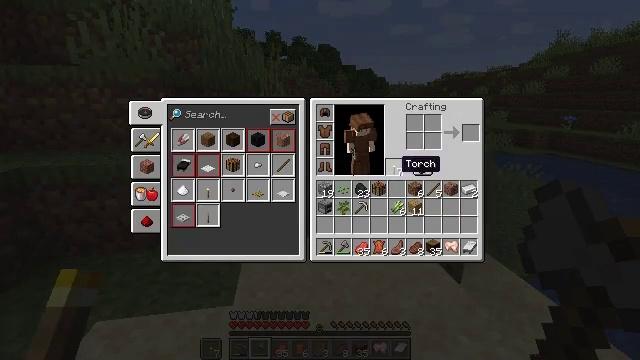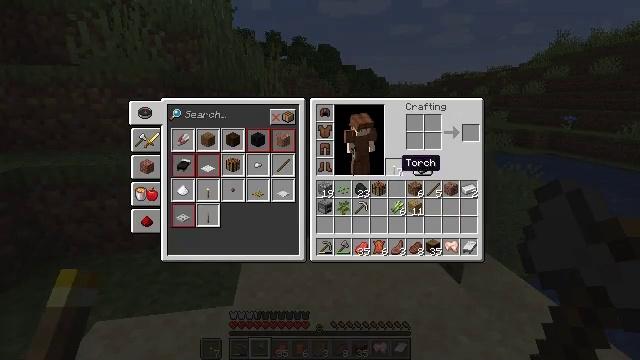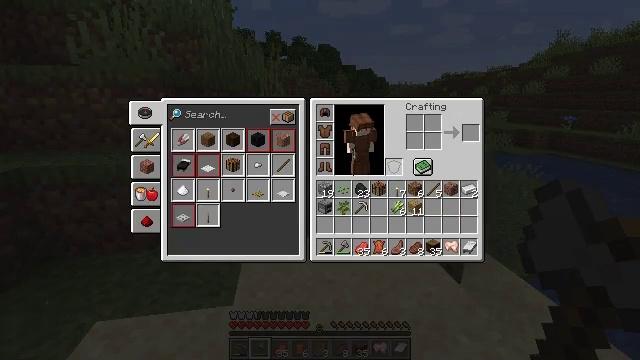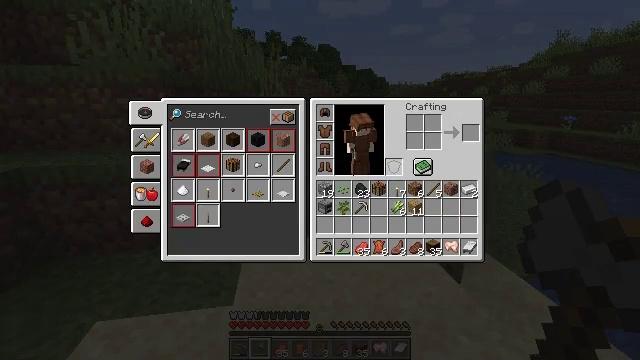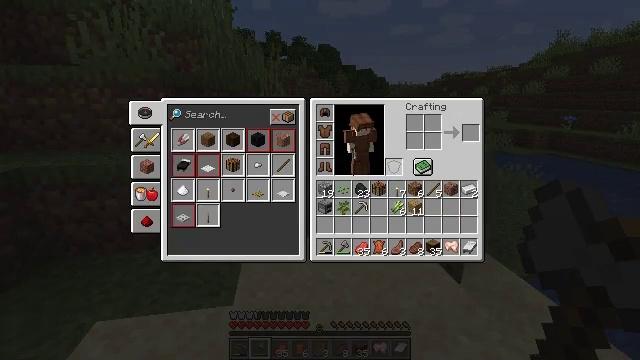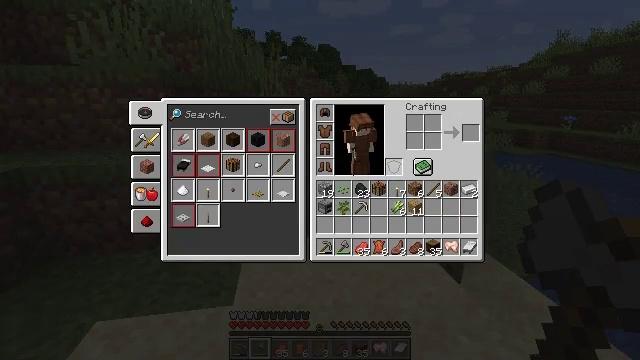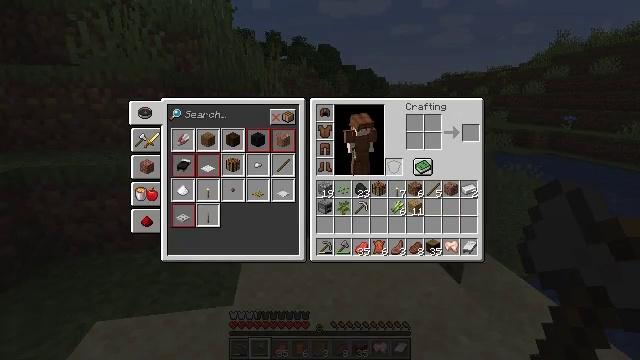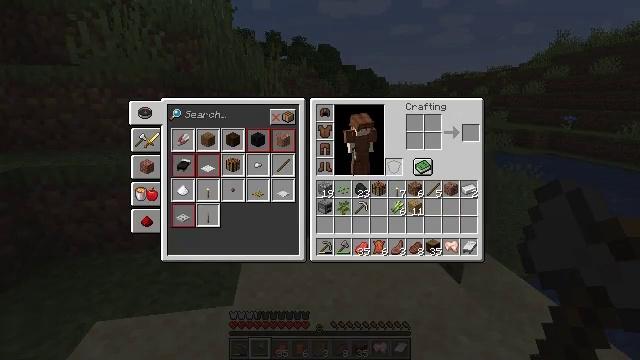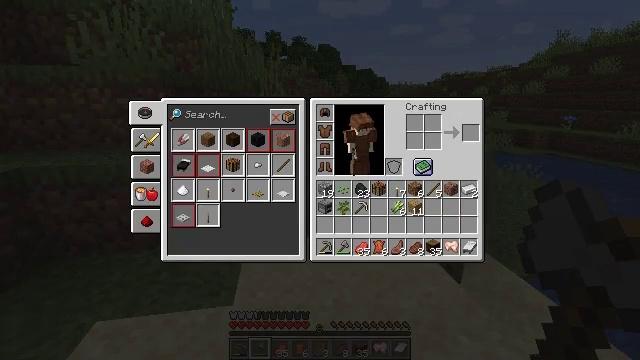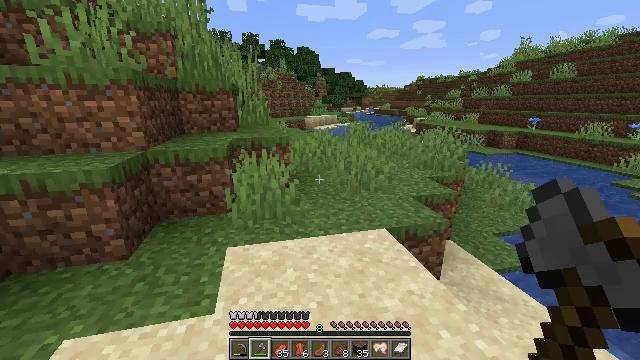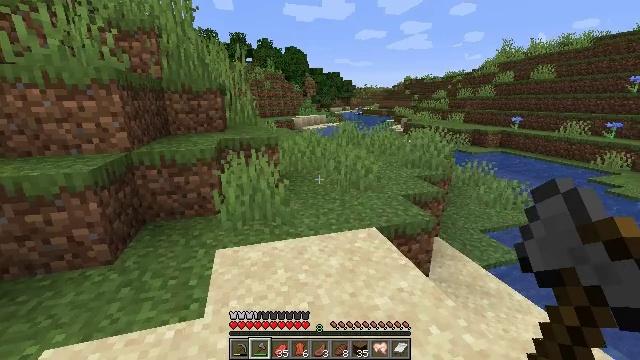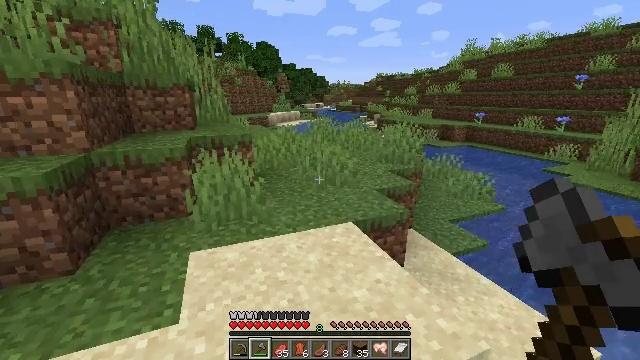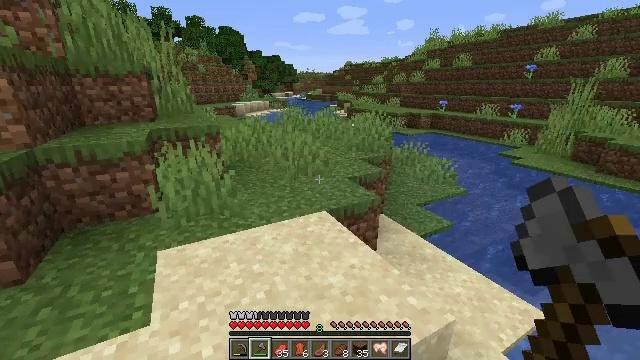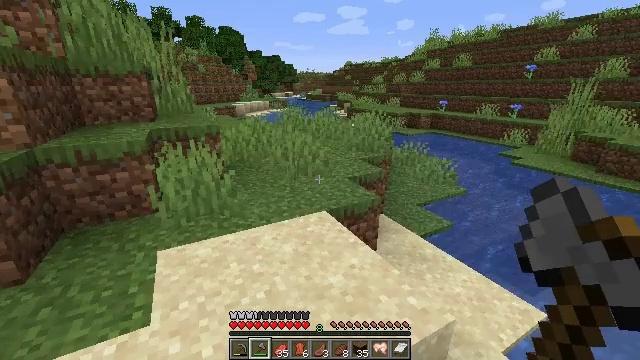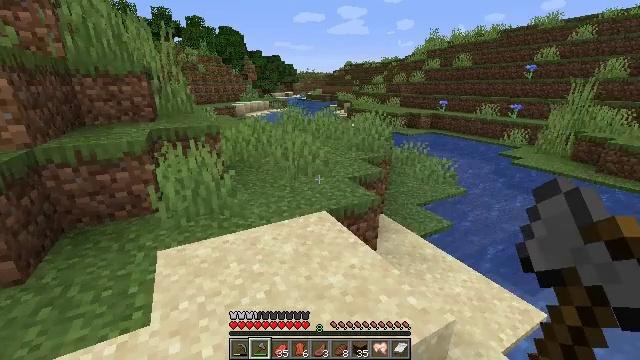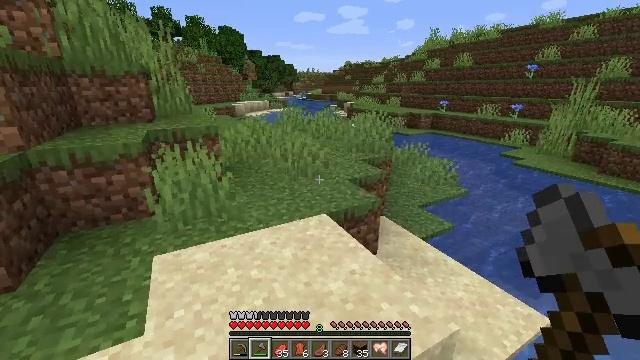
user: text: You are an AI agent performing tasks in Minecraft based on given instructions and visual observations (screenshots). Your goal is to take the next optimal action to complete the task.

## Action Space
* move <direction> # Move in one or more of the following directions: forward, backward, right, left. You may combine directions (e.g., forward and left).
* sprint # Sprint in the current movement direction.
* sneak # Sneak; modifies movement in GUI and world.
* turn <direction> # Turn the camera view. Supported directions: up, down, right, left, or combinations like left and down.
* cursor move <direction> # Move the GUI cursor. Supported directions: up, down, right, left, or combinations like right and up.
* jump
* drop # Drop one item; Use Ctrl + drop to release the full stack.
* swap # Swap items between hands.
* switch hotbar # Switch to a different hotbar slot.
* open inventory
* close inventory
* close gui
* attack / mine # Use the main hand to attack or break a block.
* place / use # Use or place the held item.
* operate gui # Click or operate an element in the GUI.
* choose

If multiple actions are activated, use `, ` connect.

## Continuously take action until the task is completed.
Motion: motion action
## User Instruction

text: Get a torch by using the crafting table.
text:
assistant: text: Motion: sneak
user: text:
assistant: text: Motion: sneak, operate gui
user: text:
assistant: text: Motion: sneak, operate gui
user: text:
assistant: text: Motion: sneak
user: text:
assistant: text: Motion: sneak
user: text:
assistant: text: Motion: sneak
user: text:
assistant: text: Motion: sneak
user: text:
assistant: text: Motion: cursor move right
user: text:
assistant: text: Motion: cursor move right
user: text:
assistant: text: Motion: turn right
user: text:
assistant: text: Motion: turn right
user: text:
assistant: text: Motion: turn right and down
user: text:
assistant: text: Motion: no_op
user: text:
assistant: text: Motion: no_op
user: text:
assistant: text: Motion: move forward
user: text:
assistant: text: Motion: move forward, turn right and up
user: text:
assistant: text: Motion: move forward, turn right
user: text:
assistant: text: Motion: move forward, turn right
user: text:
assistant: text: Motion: move forward, turn right
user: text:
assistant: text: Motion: move forward
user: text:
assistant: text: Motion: move forward
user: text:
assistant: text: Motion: move forward
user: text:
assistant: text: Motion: move forward
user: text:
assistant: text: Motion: move forward
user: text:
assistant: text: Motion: move forward, sprint
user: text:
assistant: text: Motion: move forward, sprint
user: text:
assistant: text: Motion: move forward, sprint
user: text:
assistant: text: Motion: move forward, sprint
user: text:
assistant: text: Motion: move forward, sprint
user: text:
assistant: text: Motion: move forward, sprint